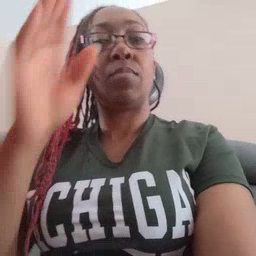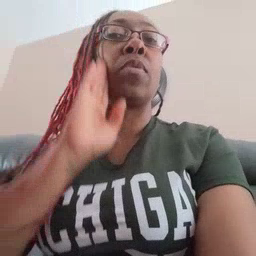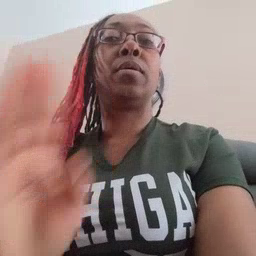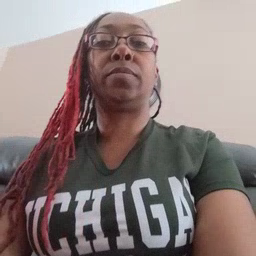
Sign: brown